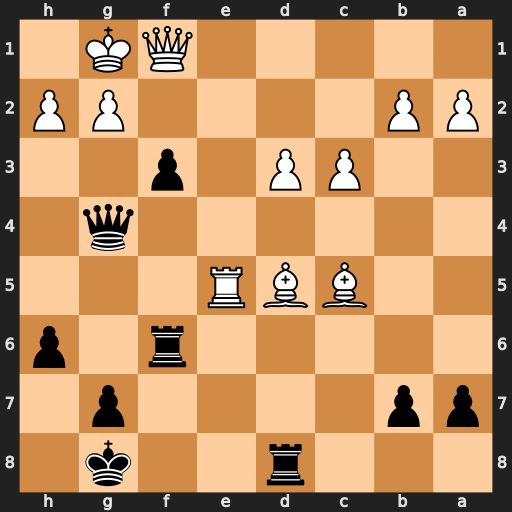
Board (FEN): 3r2k1/pp4p1/5r1p/2BBR3/6q1/2PP1p2/PP4PP/5QK1
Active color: b
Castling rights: -
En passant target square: -
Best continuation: Rxd5 Rxd5 fxg2 Rd8+ Kh7